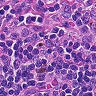
Metastatic tissue present: no